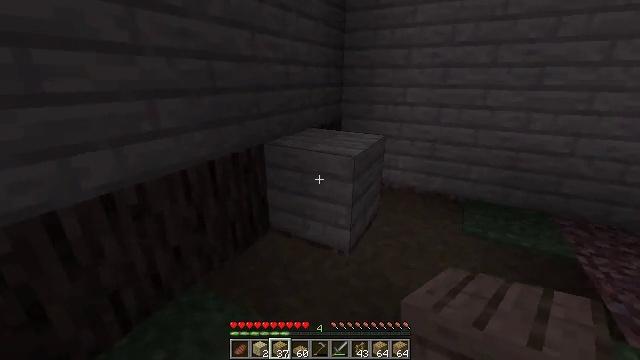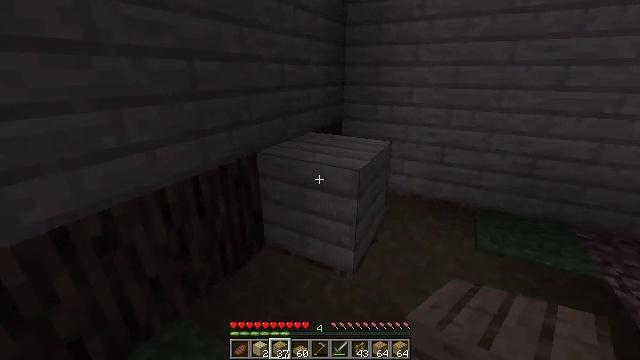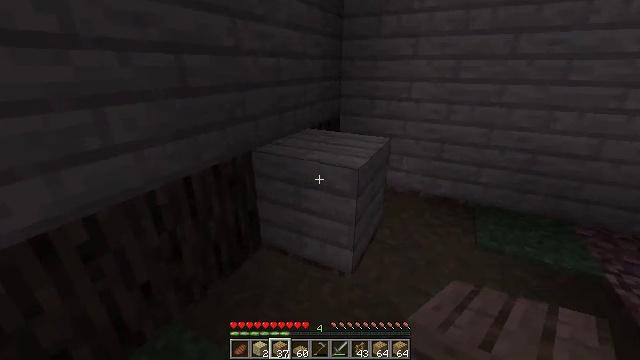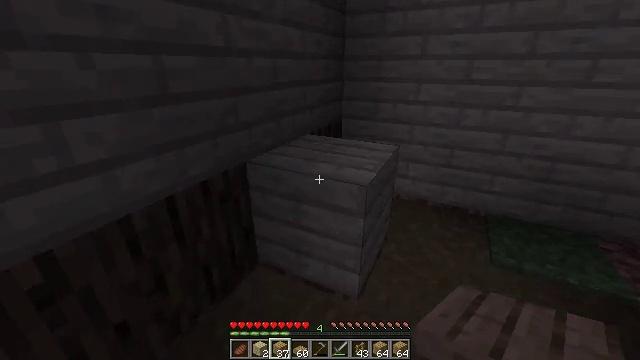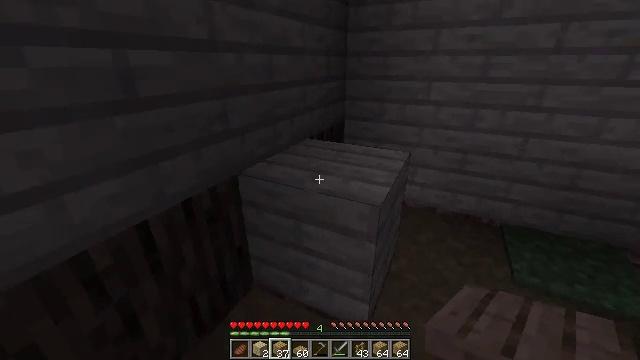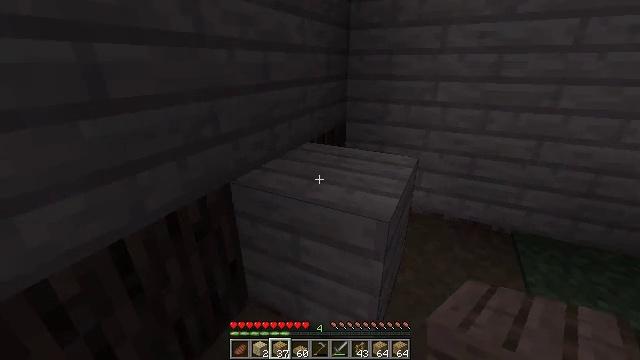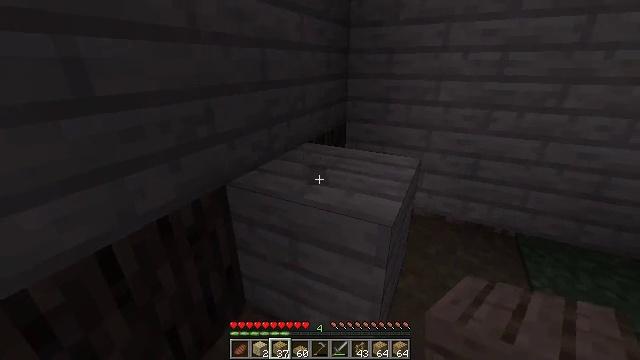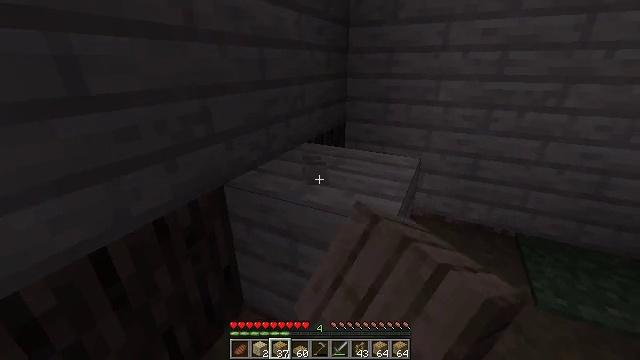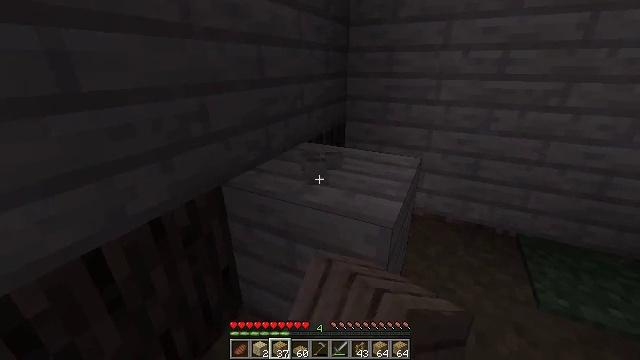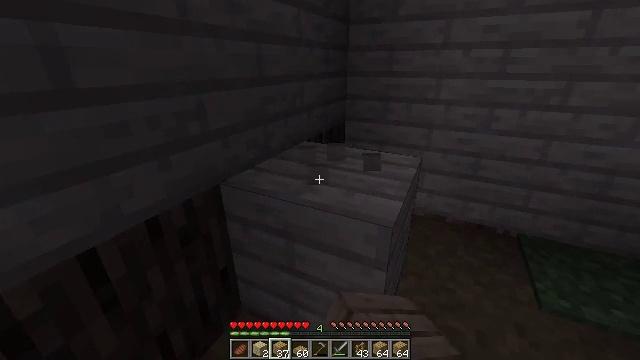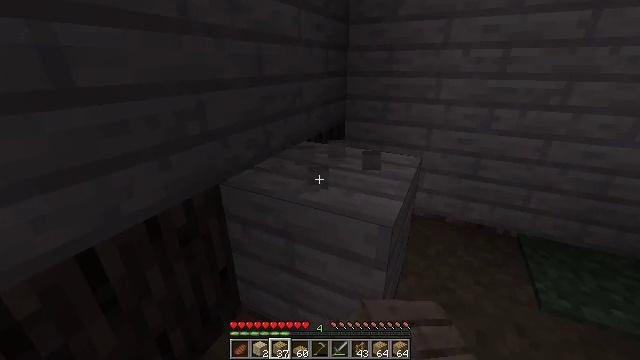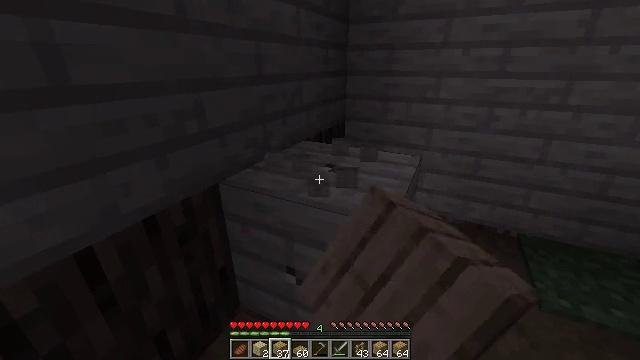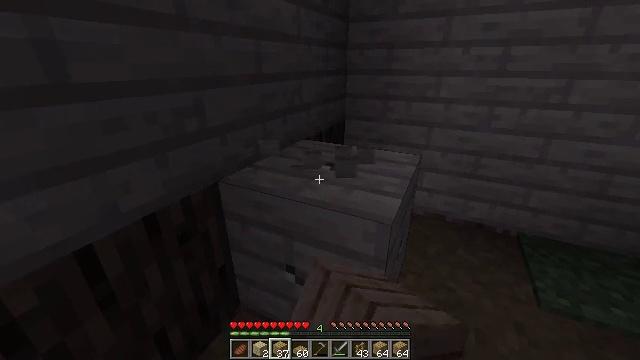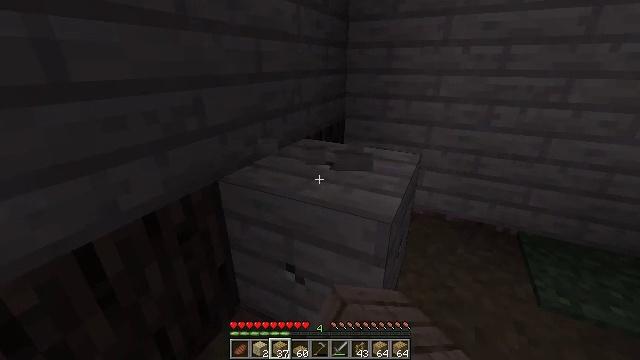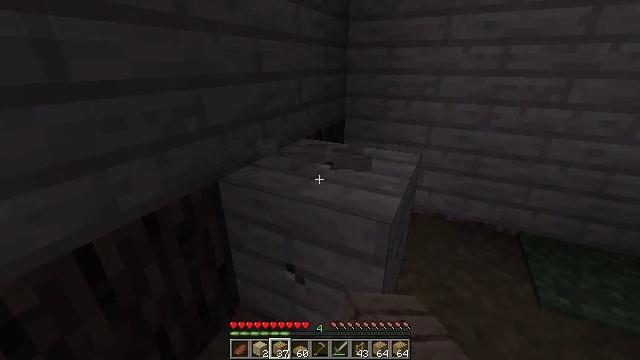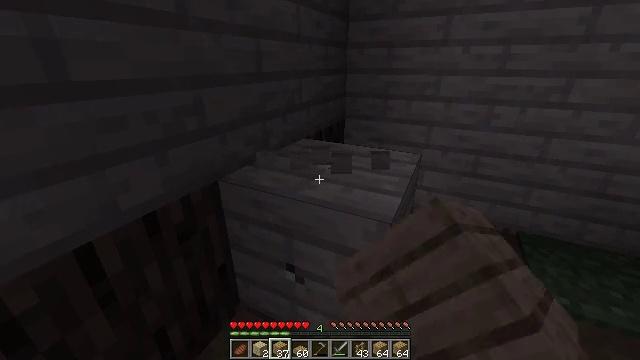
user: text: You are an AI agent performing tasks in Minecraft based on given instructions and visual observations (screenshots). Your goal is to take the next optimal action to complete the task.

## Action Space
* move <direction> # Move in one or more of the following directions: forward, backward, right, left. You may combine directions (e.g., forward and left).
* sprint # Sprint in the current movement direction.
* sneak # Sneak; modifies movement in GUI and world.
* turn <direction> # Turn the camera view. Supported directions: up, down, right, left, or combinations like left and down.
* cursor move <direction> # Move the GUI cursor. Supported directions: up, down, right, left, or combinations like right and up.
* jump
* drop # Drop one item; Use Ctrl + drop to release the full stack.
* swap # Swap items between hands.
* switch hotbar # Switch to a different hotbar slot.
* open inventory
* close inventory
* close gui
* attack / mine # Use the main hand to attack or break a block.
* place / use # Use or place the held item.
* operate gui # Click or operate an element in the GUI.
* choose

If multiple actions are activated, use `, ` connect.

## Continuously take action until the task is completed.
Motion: motion action
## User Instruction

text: Mine the birch planks.
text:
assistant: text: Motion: move forward
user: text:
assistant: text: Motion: move forward, turn down
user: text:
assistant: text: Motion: move forward
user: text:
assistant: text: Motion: move forward
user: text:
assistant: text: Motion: no_op
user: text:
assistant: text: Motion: attack / mine
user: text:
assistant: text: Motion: attack / mine
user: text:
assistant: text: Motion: attack / mine
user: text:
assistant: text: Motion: attack / mine
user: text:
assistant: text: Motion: attack / mine
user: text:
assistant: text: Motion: attack / mine
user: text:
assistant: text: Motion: attack / mine
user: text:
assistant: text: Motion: attack / mine
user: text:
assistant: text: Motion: attack / mine
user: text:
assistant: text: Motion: attack / mine
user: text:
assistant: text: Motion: attack / mine
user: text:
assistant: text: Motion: attack / mine
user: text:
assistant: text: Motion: attack / mine
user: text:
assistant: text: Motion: attack / mine
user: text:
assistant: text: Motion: attack / mine
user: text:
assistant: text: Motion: attack / mine
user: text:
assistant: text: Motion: attack / mine
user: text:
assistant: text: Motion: attack / mine
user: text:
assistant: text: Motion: attack / mine
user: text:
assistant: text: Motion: attack / mine
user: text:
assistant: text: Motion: attack / mine
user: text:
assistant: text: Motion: attack / mine
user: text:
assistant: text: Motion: attack / mine
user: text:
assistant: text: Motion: attack / mine
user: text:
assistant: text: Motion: attack / mine